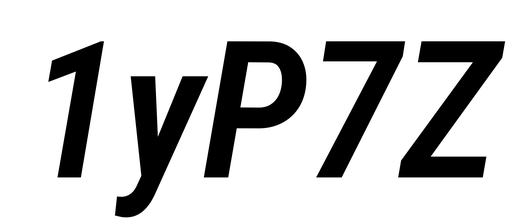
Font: Roboto-Italic_Condensed_SemiBold_Italic